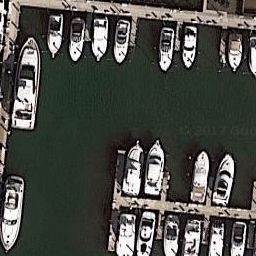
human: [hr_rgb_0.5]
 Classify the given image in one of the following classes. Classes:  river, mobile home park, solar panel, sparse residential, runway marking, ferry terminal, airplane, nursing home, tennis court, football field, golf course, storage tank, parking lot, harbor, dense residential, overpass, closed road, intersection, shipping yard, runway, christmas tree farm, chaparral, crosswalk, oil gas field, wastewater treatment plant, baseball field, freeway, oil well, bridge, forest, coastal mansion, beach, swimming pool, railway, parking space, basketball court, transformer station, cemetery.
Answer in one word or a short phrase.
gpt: harbor